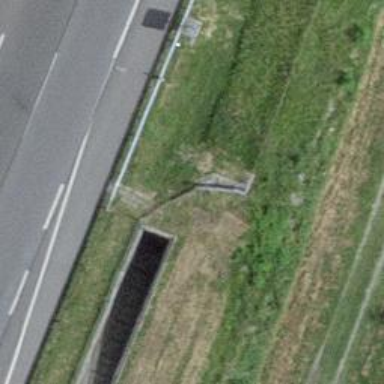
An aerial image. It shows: Path through tunnel.